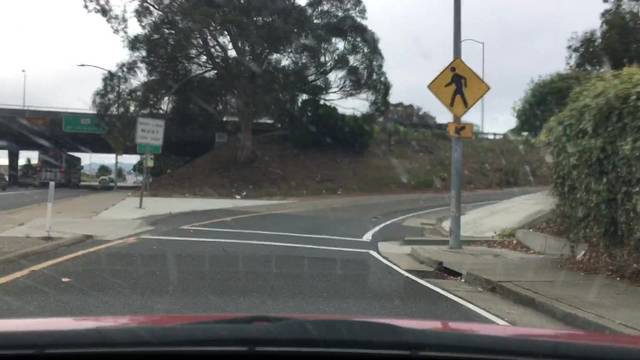
Region: United States
Coordinates: 37.634, -122.42